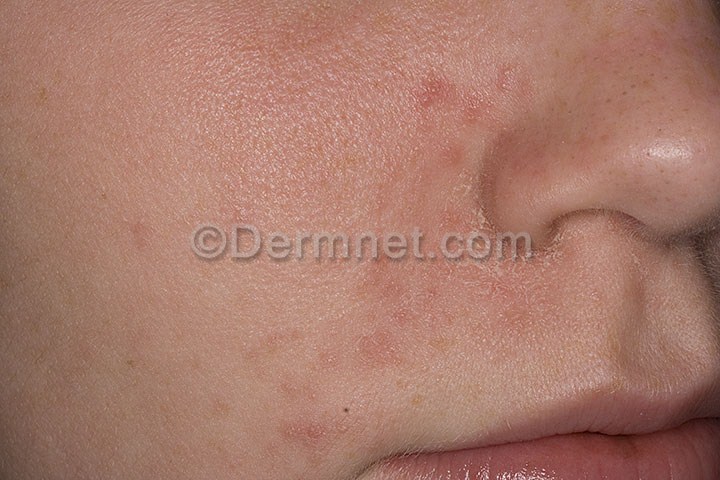
Disease: Acne and Rosacea Photos